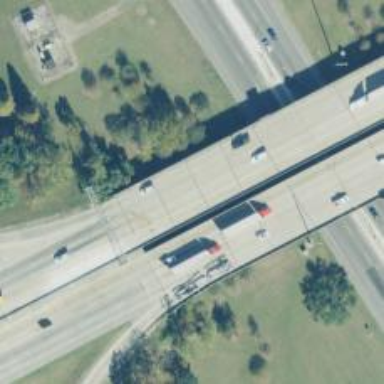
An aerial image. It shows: Motorway bridge.